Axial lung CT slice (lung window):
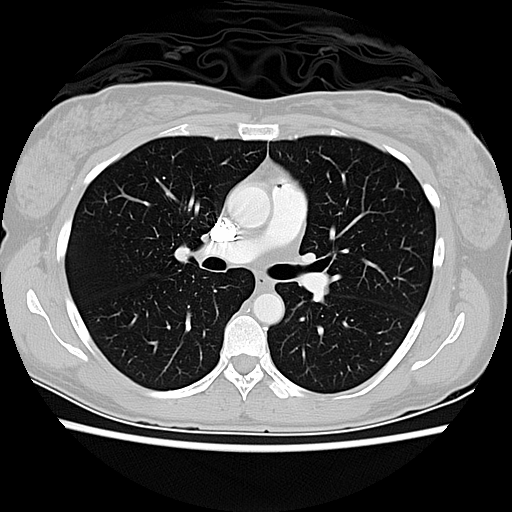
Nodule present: no